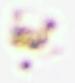
Label: Detritus